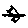
Label: bird